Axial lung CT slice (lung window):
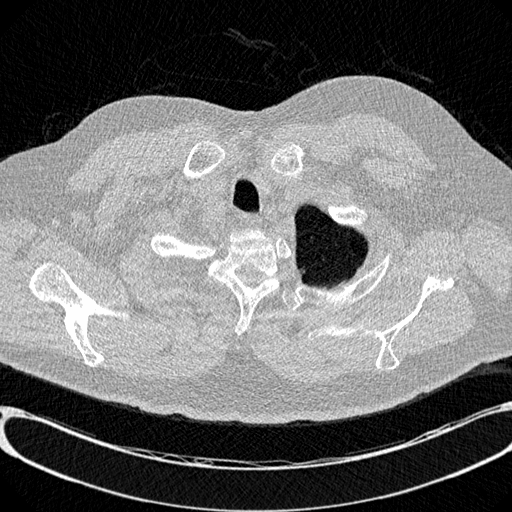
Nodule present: no